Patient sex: M
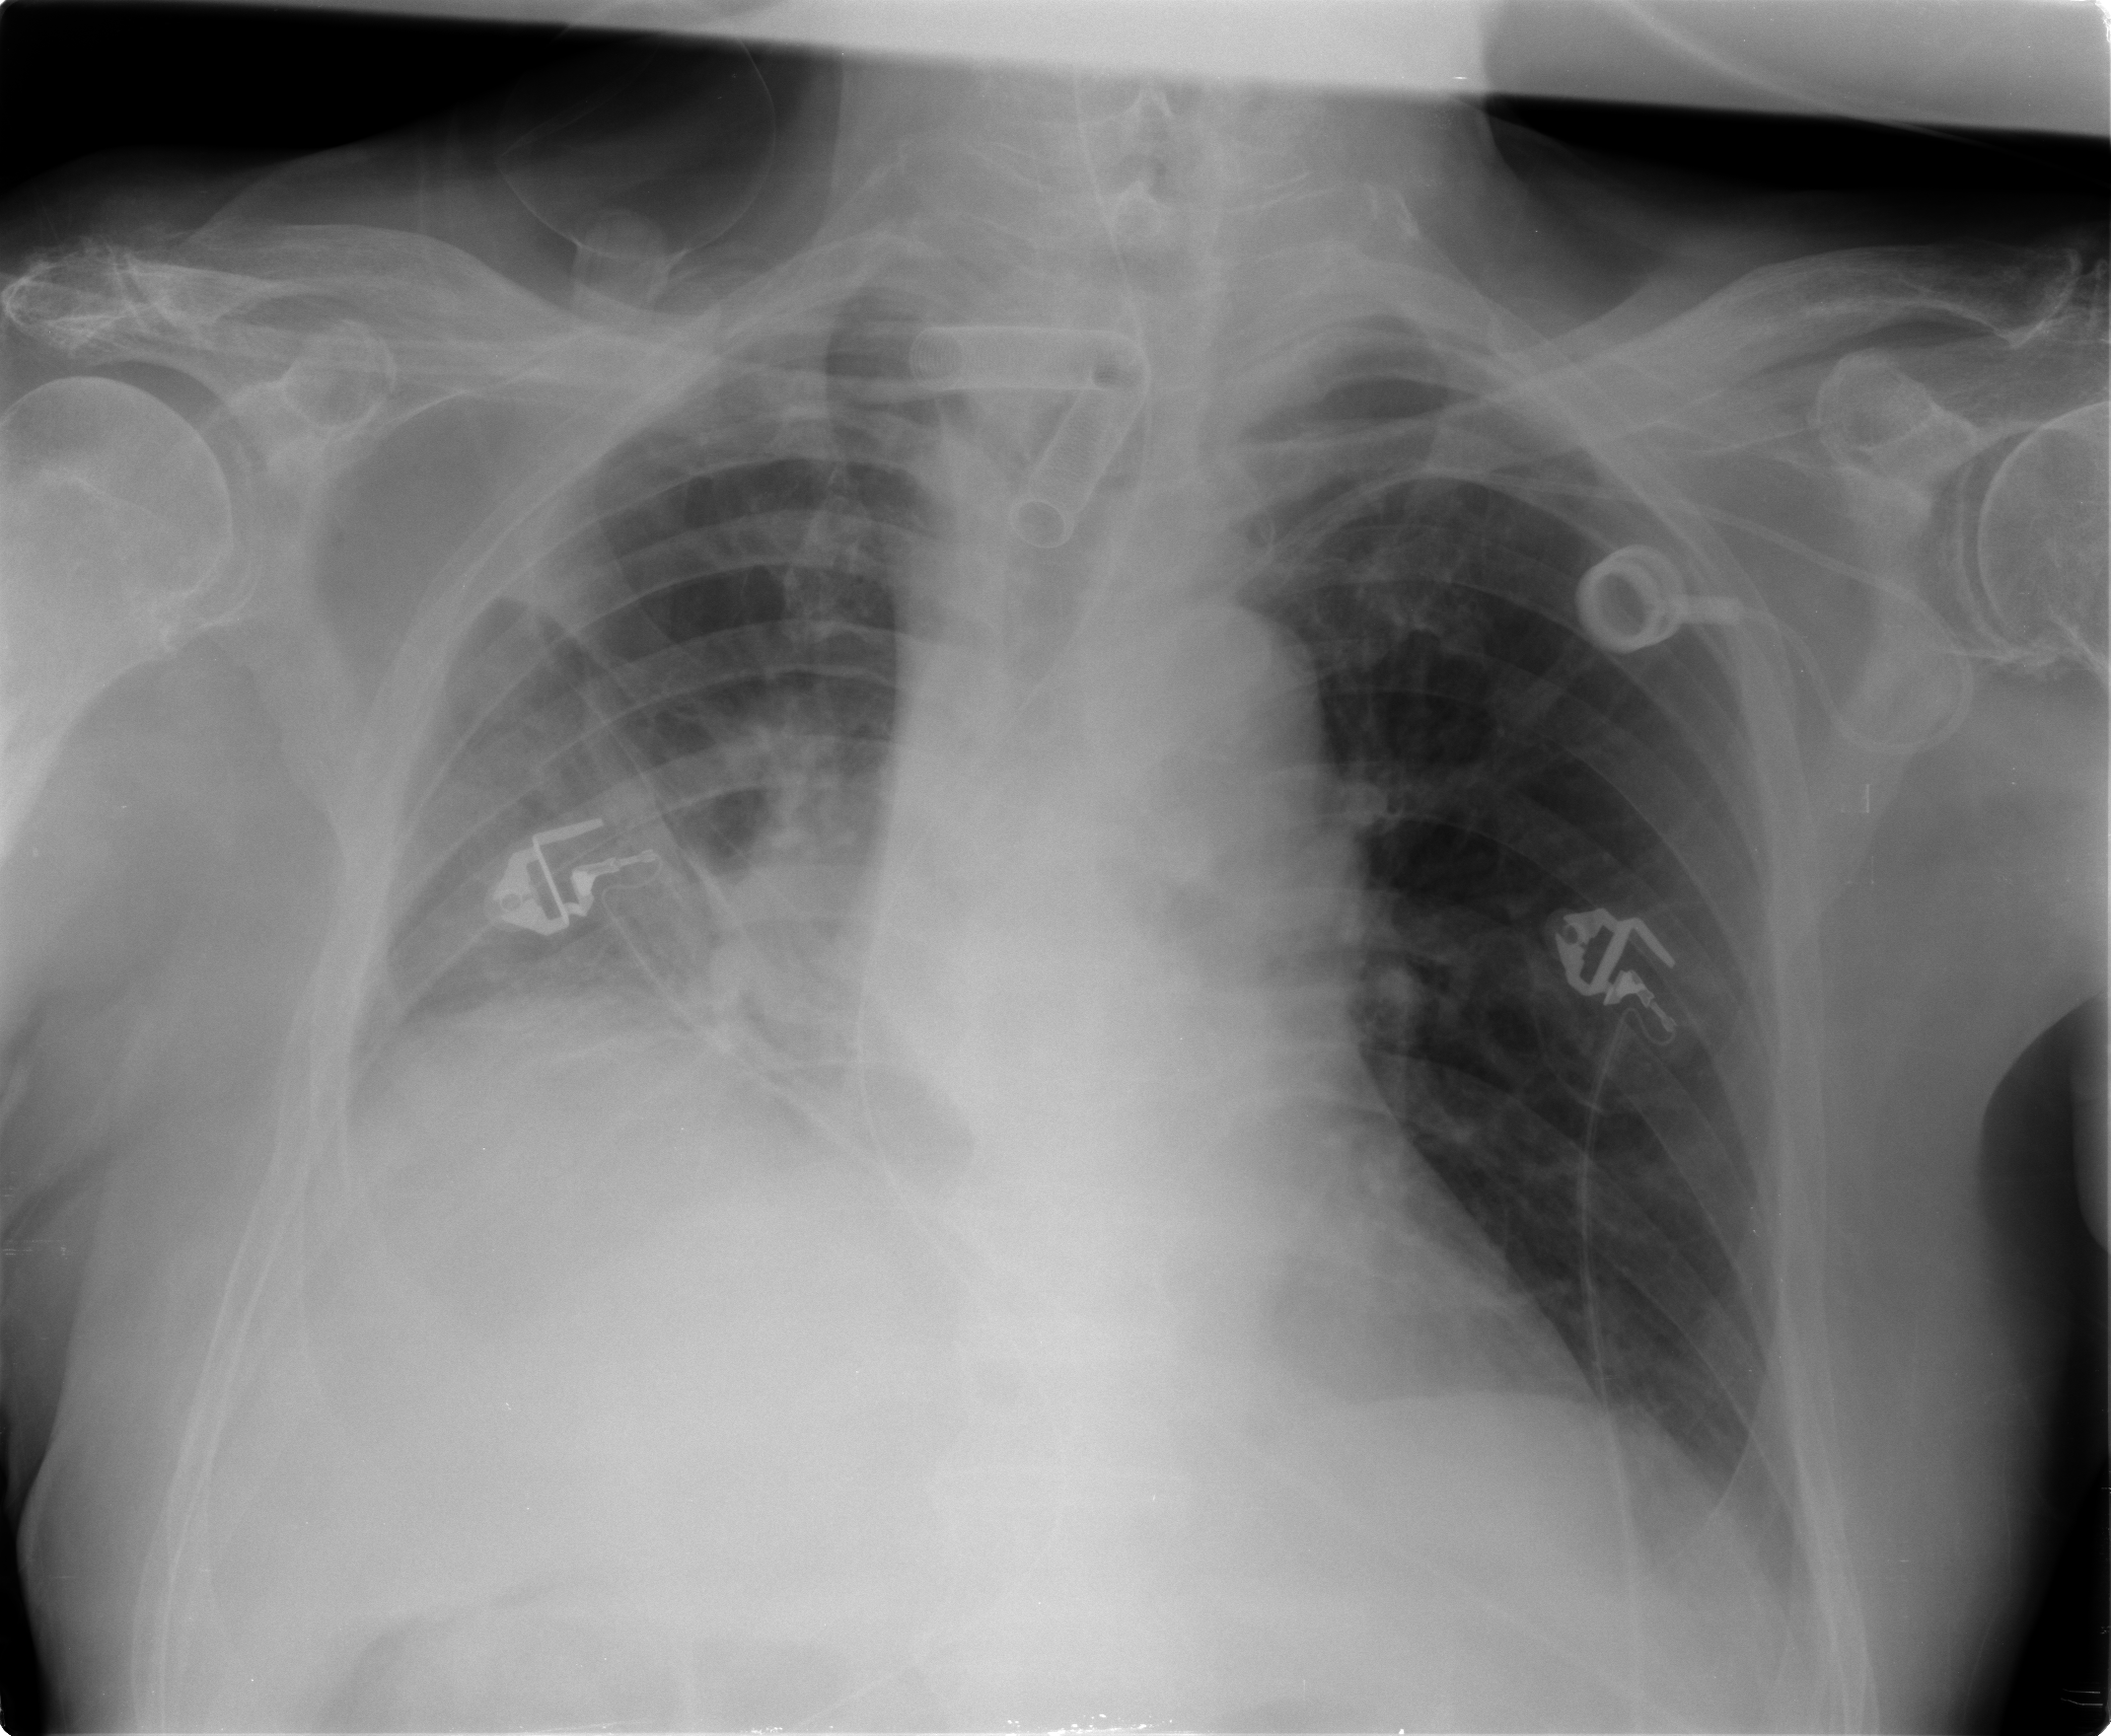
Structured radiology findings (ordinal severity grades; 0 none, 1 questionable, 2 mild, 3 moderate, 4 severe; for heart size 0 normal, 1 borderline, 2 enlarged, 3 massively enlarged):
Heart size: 0
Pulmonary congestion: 1
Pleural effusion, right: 1
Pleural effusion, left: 0
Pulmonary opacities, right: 2
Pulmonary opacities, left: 0
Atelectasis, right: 2
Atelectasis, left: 1